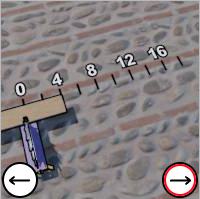
Task: length
Answer: 4
First scale value: 4.0